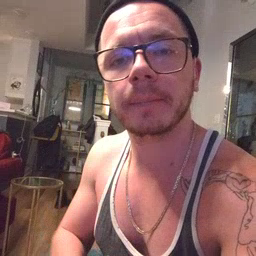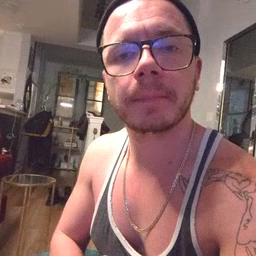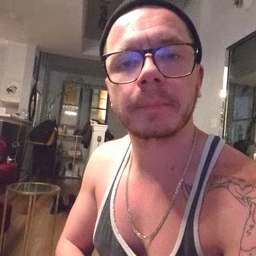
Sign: read